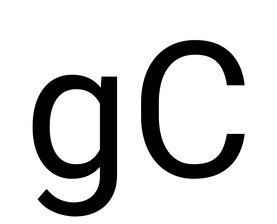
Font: Roboto_Regular